Question: How to enable add, edit button in jQgrid subGrid. I try to enable edit option in
SubGGrid. Please see my image below.

Is possible, Please help.
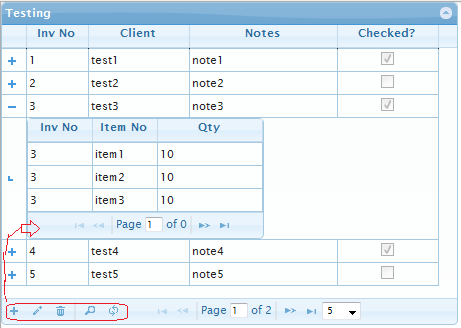
Answer: @Ragesh Try Grid as Sub Grid, then you can have all the grid options.
Visit jqgrid demo page
<URL>
Expand Advanced there you can see the grid as subgrid demo